Question: Is it possible to define the local port name used by a service using WCF?
I am working on two Windows services using the port 8000 & 8001, and I have noticed that the port 8001 used by one of my service is actually resolved in "RbService". How is that? What does "RbService" means?
Here is the view from <URL>:

I don't understand where this "RbService" comes from, and why my service using the port 8000 doesn't have a local port name.
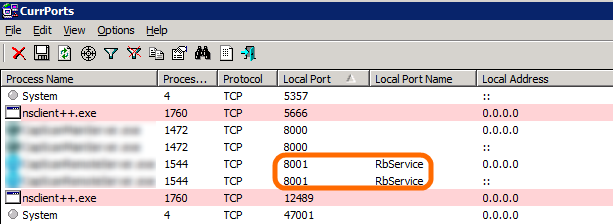
Answer: To define port number and description here is what you can do :
Open the file 'C:\Windows\System32\drivers\etc\services' in notepad
and add your desired port and service name in the following format
'''
servicename portnumber # comments
'''
Example
'''
pro5srv 1100/tcp # PRO/5 file service
'''
To define local port for WCF BaseURI can be modified under host.